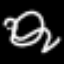
Label: squiggle